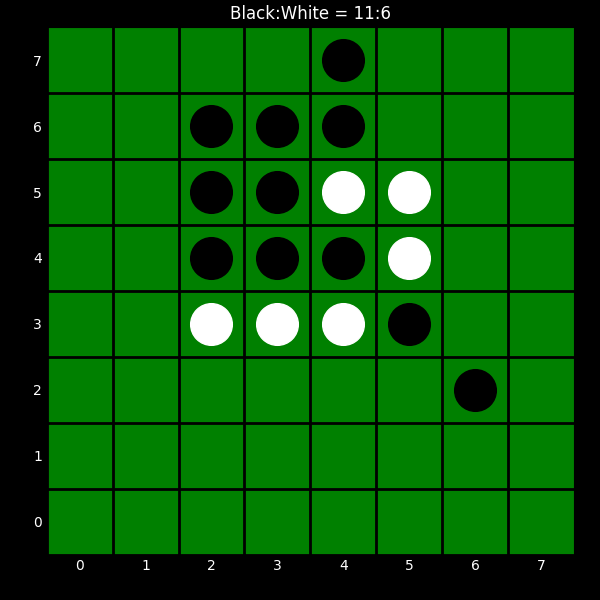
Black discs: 11
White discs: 6